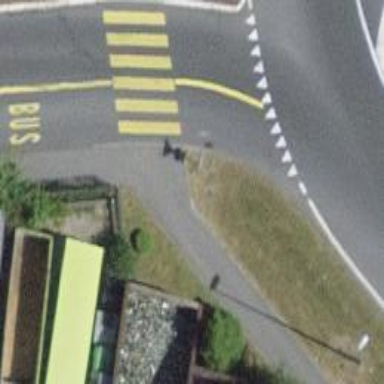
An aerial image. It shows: Kerb barrier.